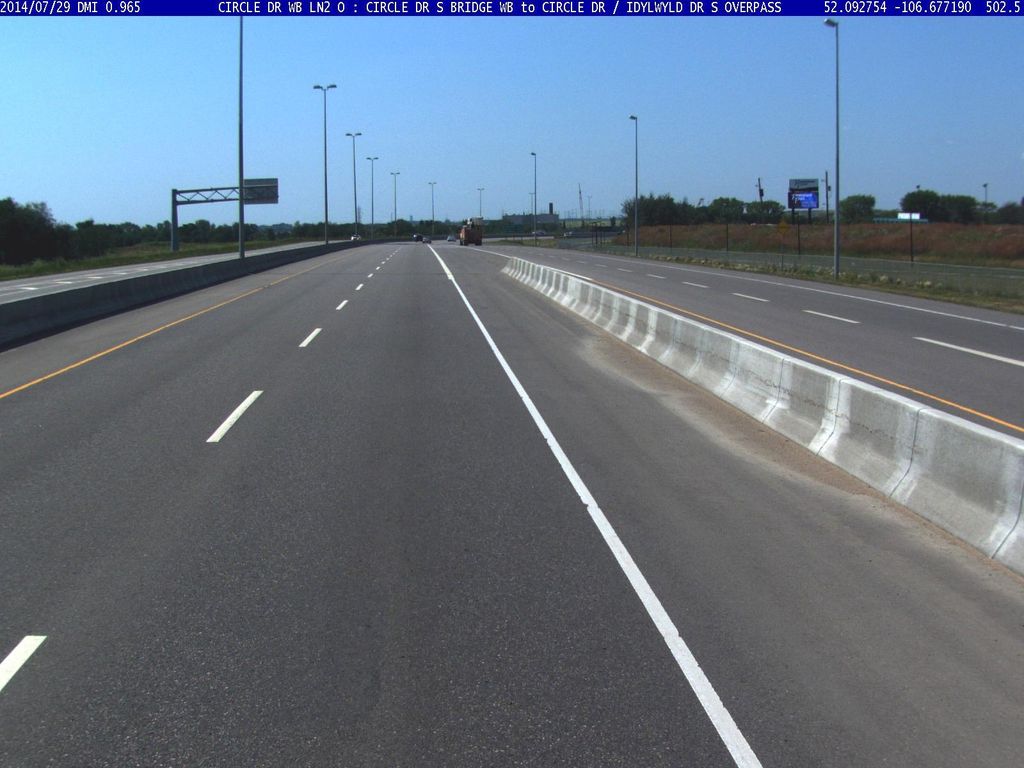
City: saskatoon